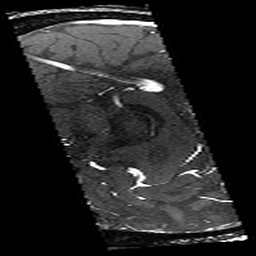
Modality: angio
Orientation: sagittal
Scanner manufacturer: philips
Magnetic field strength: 7 T
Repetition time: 0.024 s
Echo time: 0.00384 s